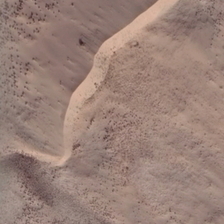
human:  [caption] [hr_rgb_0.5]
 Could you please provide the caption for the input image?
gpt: a large ripple is in a piece of yellow desert .

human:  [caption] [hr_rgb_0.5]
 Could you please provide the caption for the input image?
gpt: a large ripple is in a piece of yellow desert .

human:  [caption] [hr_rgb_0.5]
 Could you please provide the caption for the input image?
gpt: a large ripple is in a piece of yellow desert .

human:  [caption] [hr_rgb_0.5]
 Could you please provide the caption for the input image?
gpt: a large ripple is in a piece of yellow desert .

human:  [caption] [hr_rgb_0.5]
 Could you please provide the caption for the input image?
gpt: a large ripple is in a piece of yellow desert .